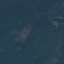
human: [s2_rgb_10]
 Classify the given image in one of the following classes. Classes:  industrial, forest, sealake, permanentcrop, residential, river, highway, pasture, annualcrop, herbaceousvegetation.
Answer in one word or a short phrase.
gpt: Forest